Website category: sports
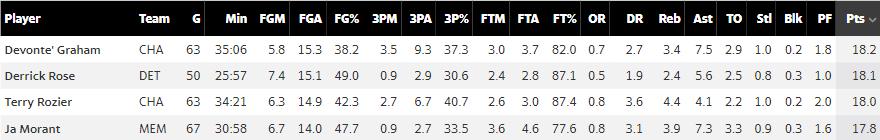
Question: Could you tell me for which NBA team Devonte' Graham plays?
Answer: CHA

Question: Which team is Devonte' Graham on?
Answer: CHA

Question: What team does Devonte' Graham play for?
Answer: CHA

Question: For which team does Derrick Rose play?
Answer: DET

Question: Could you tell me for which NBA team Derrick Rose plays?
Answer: DET

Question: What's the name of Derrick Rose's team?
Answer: DET

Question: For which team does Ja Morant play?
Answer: MEM

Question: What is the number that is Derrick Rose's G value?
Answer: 50

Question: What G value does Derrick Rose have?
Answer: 50

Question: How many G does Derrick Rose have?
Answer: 50

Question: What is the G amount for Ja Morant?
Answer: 67

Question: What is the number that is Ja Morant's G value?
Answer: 67

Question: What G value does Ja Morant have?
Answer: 67

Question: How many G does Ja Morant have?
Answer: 67

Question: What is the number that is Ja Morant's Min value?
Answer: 30:58

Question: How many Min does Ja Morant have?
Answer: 30:58

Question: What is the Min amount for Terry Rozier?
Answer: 34:21

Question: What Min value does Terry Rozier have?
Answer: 34:21

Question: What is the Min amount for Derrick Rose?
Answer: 25:57

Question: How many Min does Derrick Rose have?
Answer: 25:57

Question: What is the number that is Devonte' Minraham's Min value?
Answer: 35:06

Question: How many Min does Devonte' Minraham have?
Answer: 35:06

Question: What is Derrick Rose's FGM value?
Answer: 7.4

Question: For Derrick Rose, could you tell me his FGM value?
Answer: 7.4

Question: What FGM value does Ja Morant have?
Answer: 6.7

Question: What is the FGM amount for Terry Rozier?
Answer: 6.3

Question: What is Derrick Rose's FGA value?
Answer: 15.1

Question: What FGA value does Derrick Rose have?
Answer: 15.1

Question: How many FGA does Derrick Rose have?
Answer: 15.1

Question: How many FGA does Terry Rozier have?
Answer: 14.9

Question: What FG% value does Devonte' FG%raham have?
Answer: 38.2

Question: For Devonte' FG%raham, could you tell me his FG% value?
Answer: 38.2

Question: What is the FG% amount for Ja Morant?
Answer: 47.7

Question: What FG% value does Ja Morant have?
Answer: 47.7

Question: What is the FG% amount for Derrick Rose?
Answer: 49.0

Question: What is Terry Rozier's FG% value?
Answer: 42.3

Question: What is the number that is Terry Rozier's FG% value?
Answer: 42.3

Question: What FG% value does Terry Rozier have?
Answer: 42.3

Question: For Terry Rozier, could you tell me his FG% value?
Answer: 42.3

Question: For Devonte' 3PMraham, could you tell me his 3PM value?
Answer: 3.5

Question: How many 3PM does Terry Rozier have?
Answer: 2.7

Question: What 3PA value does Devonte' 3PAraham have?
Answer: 9.3

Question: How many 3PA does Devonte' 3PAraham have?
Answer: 9.3

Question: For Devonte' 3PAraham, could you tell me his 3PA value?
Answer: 9.3

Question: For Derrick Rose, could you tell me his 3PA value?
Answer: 2.9

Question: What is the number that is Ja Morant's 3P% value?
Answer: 33.5

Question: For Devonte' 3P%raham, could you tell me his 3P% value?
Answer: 37.3

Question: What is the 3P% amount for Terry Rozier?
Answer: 40.7

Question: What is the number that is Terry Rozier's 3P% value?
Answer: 40.7

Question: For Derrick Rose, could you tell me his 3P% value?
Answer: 30.6

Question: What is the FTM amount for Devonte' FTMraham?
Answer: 3.0

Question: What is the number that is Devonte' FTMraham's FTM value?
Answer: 3.0

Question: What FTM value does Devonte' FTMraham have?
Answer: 3.0

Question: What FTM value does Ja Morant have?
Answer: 3.6

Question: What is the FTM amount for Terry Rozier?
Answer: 2.6

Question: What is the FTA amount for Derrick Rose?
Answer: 2.8

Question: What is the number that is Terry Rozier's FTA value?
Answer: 3.0

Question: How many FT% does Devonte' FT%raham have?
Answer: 82.0

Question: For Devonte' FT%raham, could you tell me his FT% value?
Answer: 82.0

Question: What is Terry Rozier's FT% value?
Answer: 87.4

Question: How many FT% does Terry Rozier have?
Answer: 87.4

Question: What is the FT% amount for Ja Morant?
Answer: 77.6

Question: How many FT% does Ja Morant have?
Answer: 77.6

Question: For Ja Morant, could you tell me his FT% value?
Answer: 77.6